Field crop: maize
Growth stage: 2
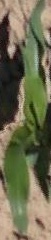
Species: maize